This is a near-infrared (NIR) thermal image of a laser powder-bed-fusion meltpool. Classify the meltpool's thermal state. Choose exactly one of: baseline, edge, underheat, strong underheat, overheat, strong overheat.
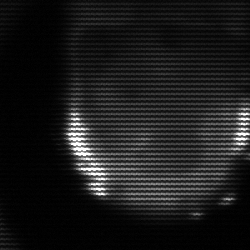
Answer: edge